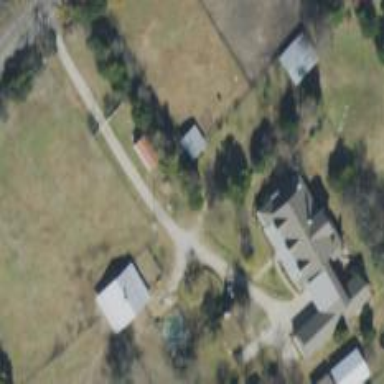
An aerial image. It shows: Driveway.